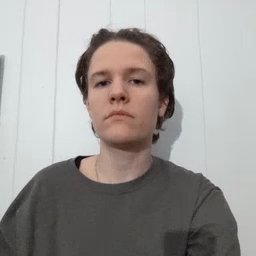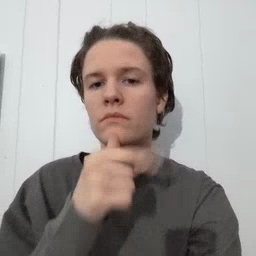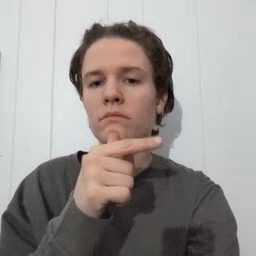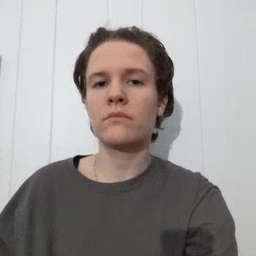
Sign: who